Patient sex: M
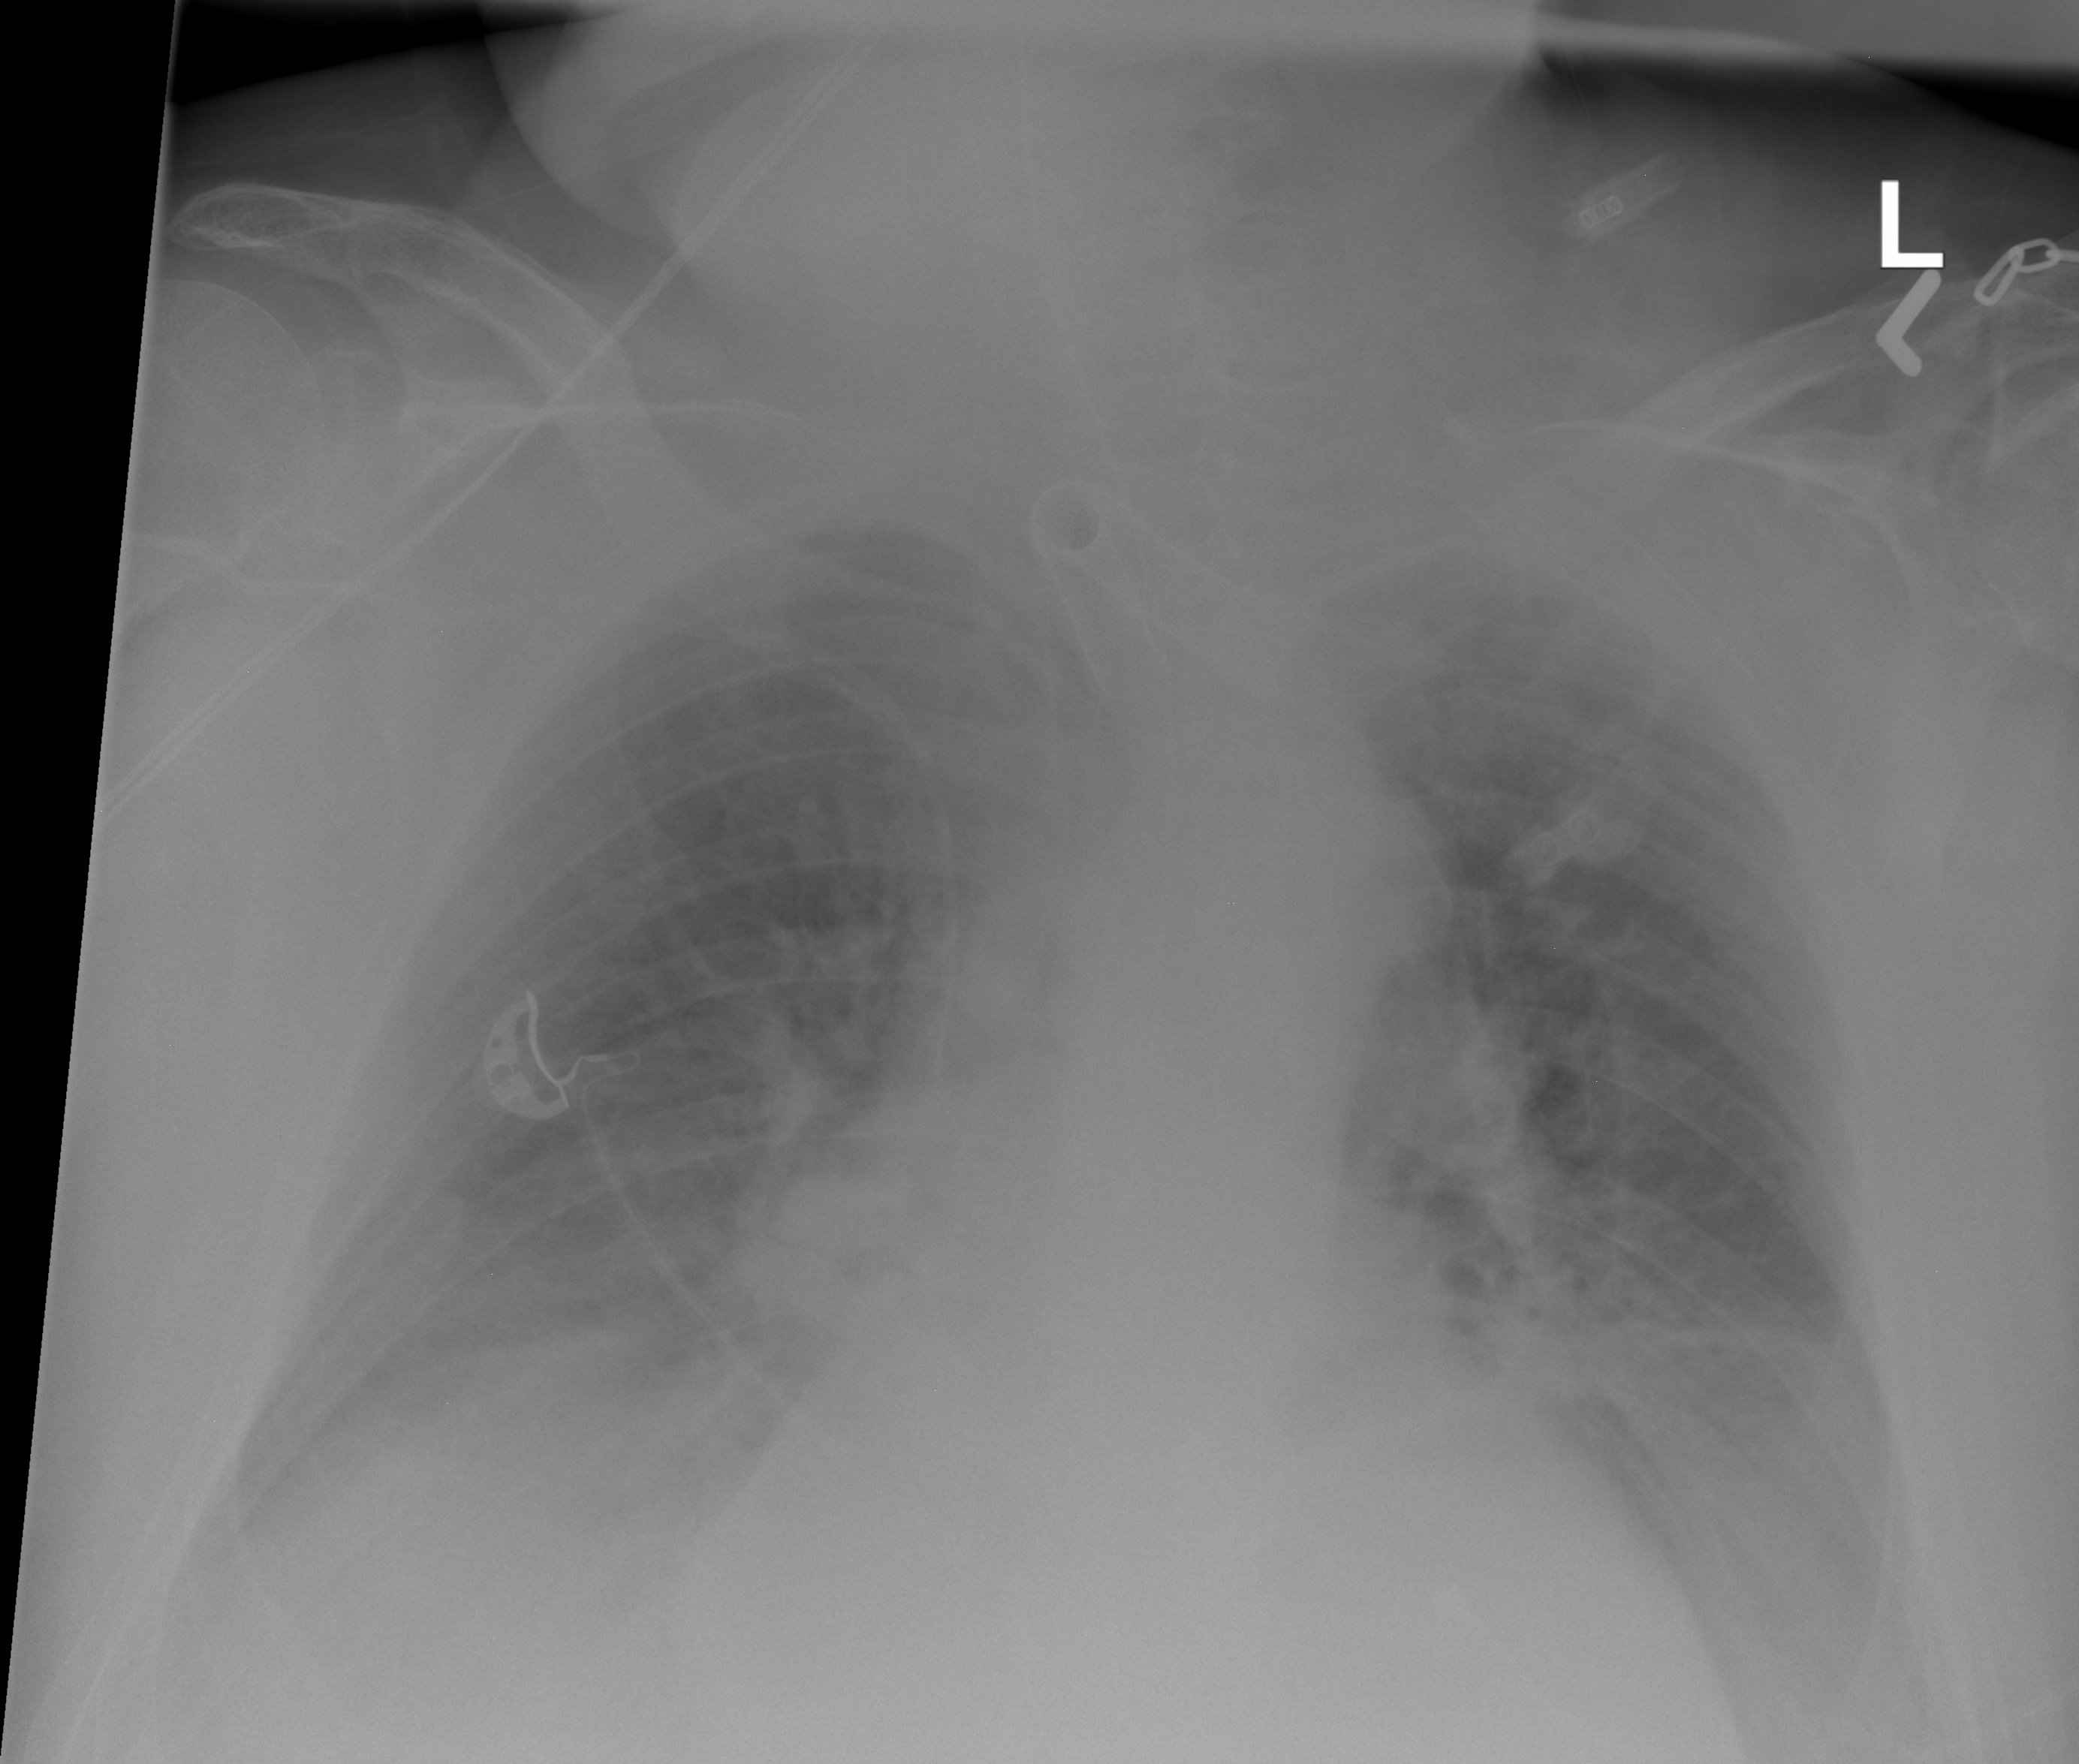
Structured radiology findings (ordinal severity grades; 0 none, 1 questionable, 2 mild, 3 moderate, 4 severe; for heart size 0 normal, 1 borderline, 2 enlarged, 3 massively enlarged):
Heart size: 2
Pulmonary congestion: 0
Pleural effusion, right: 2
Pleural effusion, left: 2
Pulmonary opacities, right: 2
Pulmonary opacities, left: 2
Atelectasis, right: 2
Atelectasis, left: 2